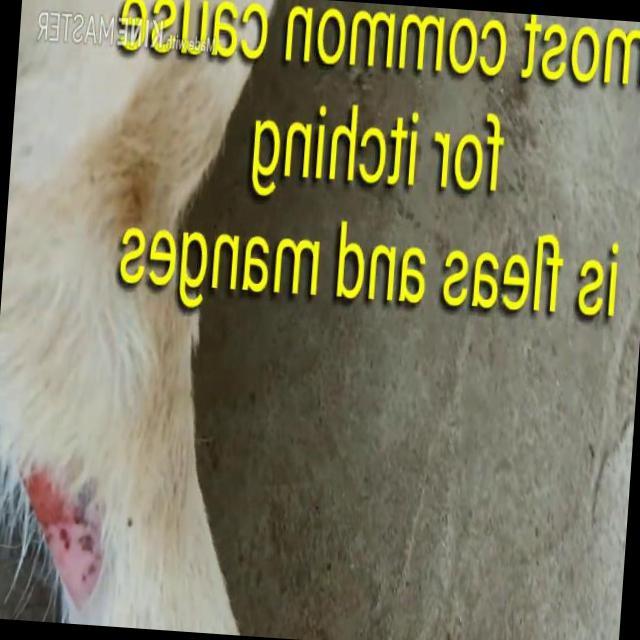
Canine dermatitis — inflammation of the skin presenting with erythema, pruritus, papules, and excoriation. May be allergic, contact, or atopic in origin.